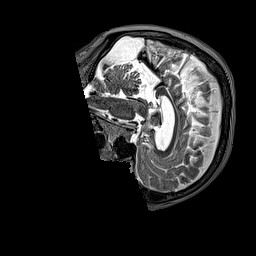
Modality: T2w
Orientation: sagittal
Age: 73
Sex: female
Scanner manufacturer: siemens
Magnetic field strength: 3 T
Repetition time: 3.2 s
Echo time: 0.567 s